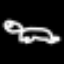
Label: frog